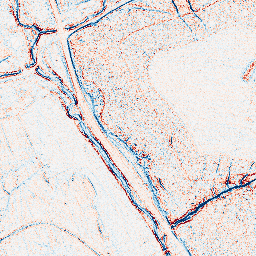
Category: edge_preserving
Decomposition family: anisotropic_diffusion
Decomposition parameters: iterations: 5
kappa: 10
gamma: 0.05
Upsampling method: bspline
Upsampling parameters: scale: 4
Upsampling scale: 4